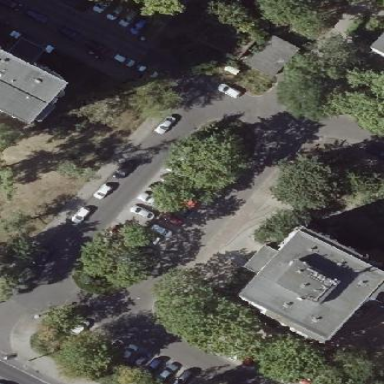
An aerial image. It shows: Street-side parking area.